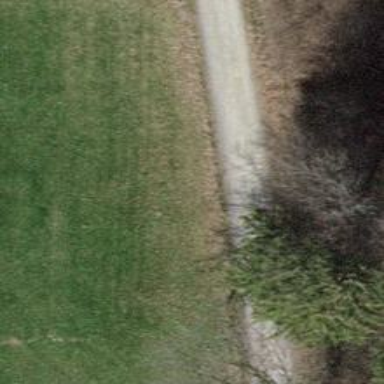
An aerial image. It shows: Track with compacted grade 2 surface.